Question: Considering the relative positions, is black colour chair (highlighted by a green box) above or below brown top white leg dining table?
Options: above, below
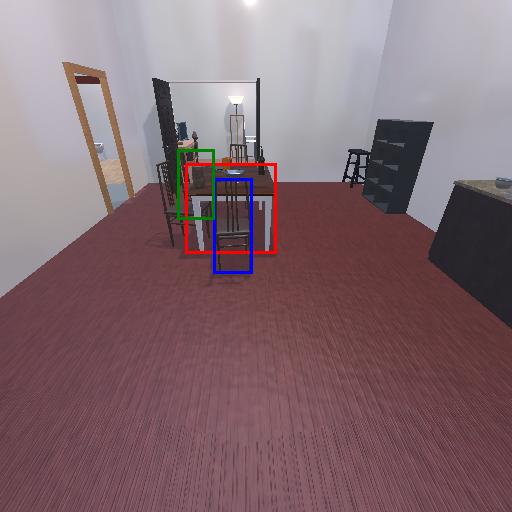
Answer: above